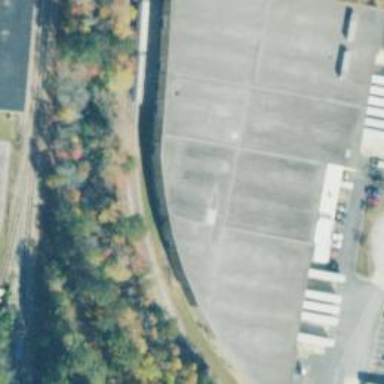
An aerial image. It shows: Abandoned railway spur.